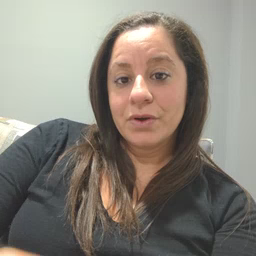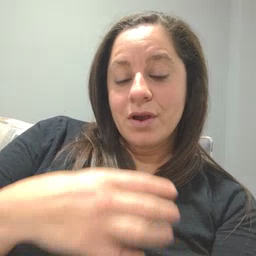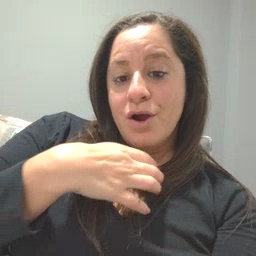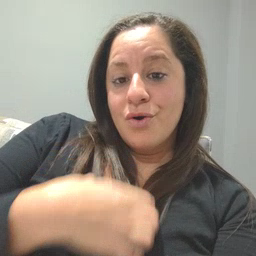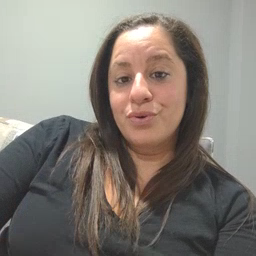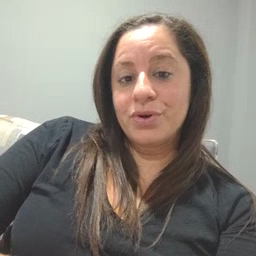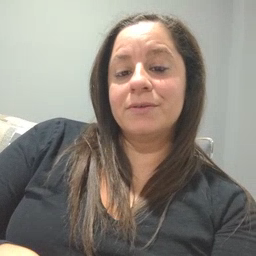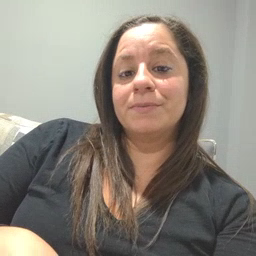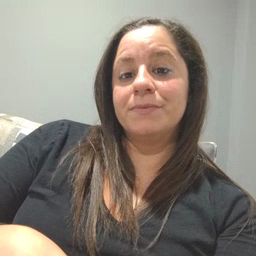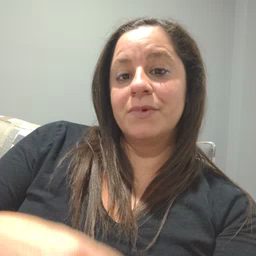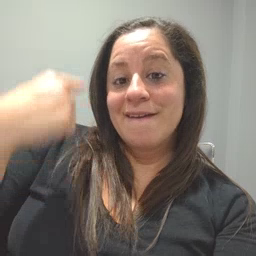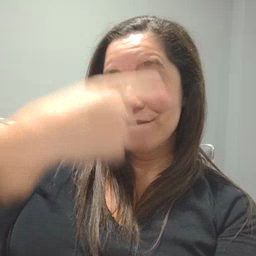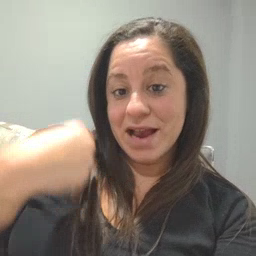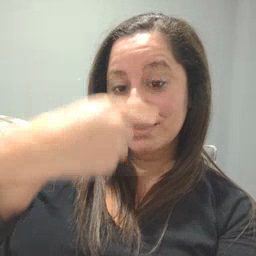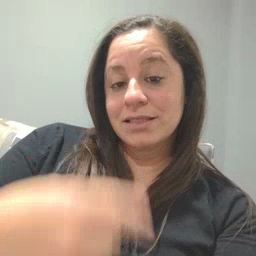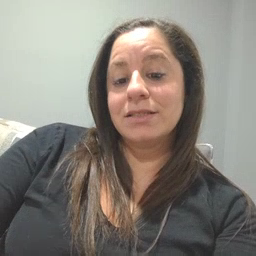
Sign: face